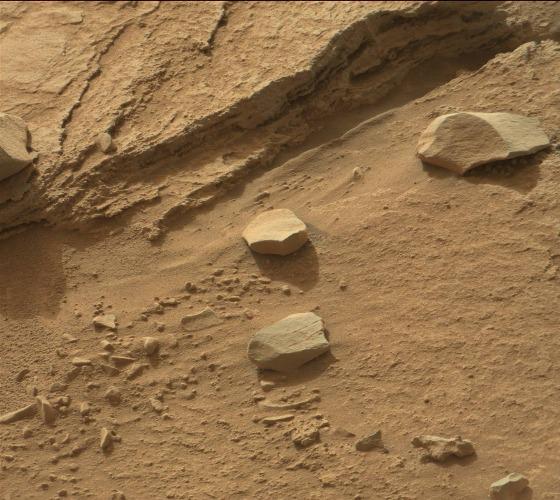
Terrain classes present: Bedrock, Gravel / Sand / Soil, Rock, Shadow